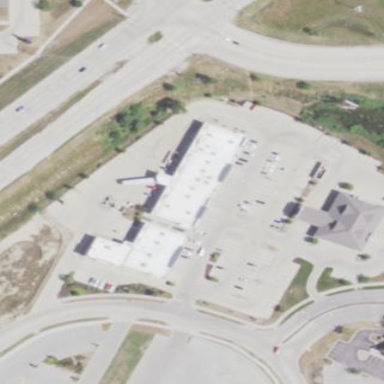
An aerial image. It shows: Retail building.